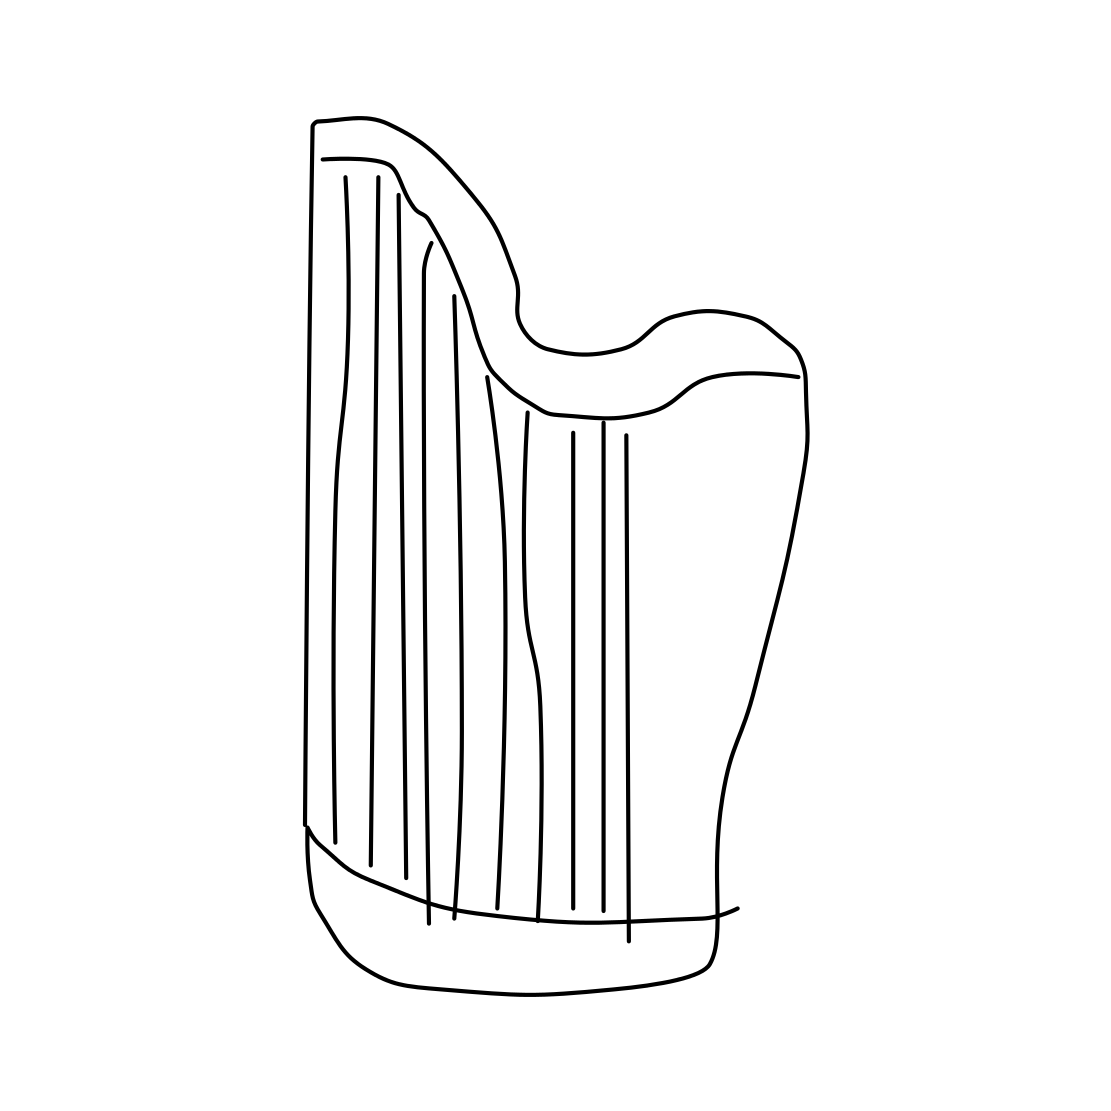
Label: harp